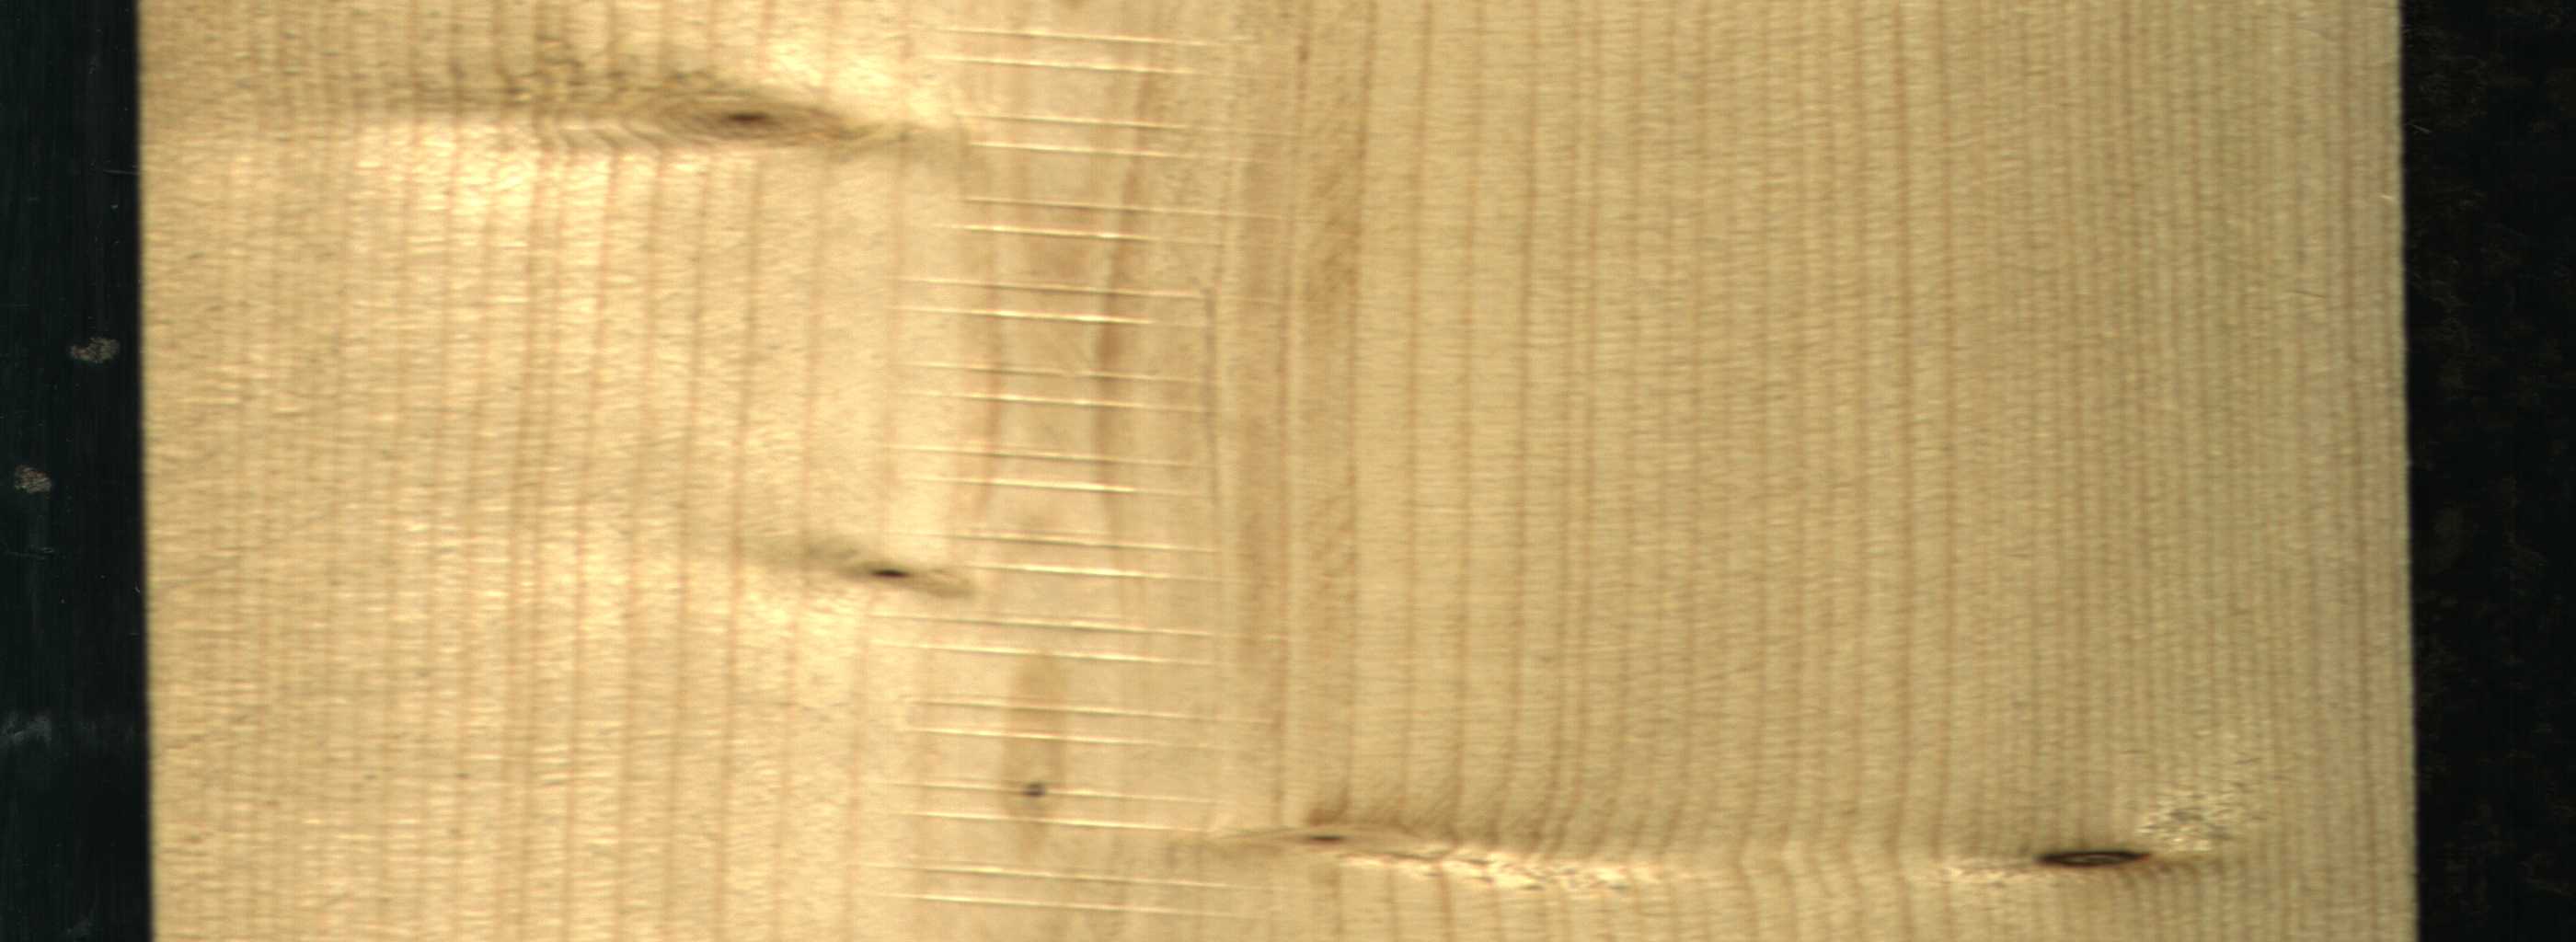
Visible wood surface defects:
Dead_Knot
Live_Knot
Live_Knot
Live_Knot